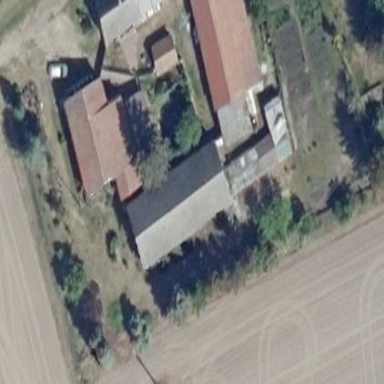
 oriented along the structure. The roof is painted grey."